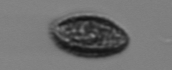
Label: Pseudochattonella_farcimen